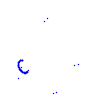
Particle: proton